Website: home-depot
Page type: review-order
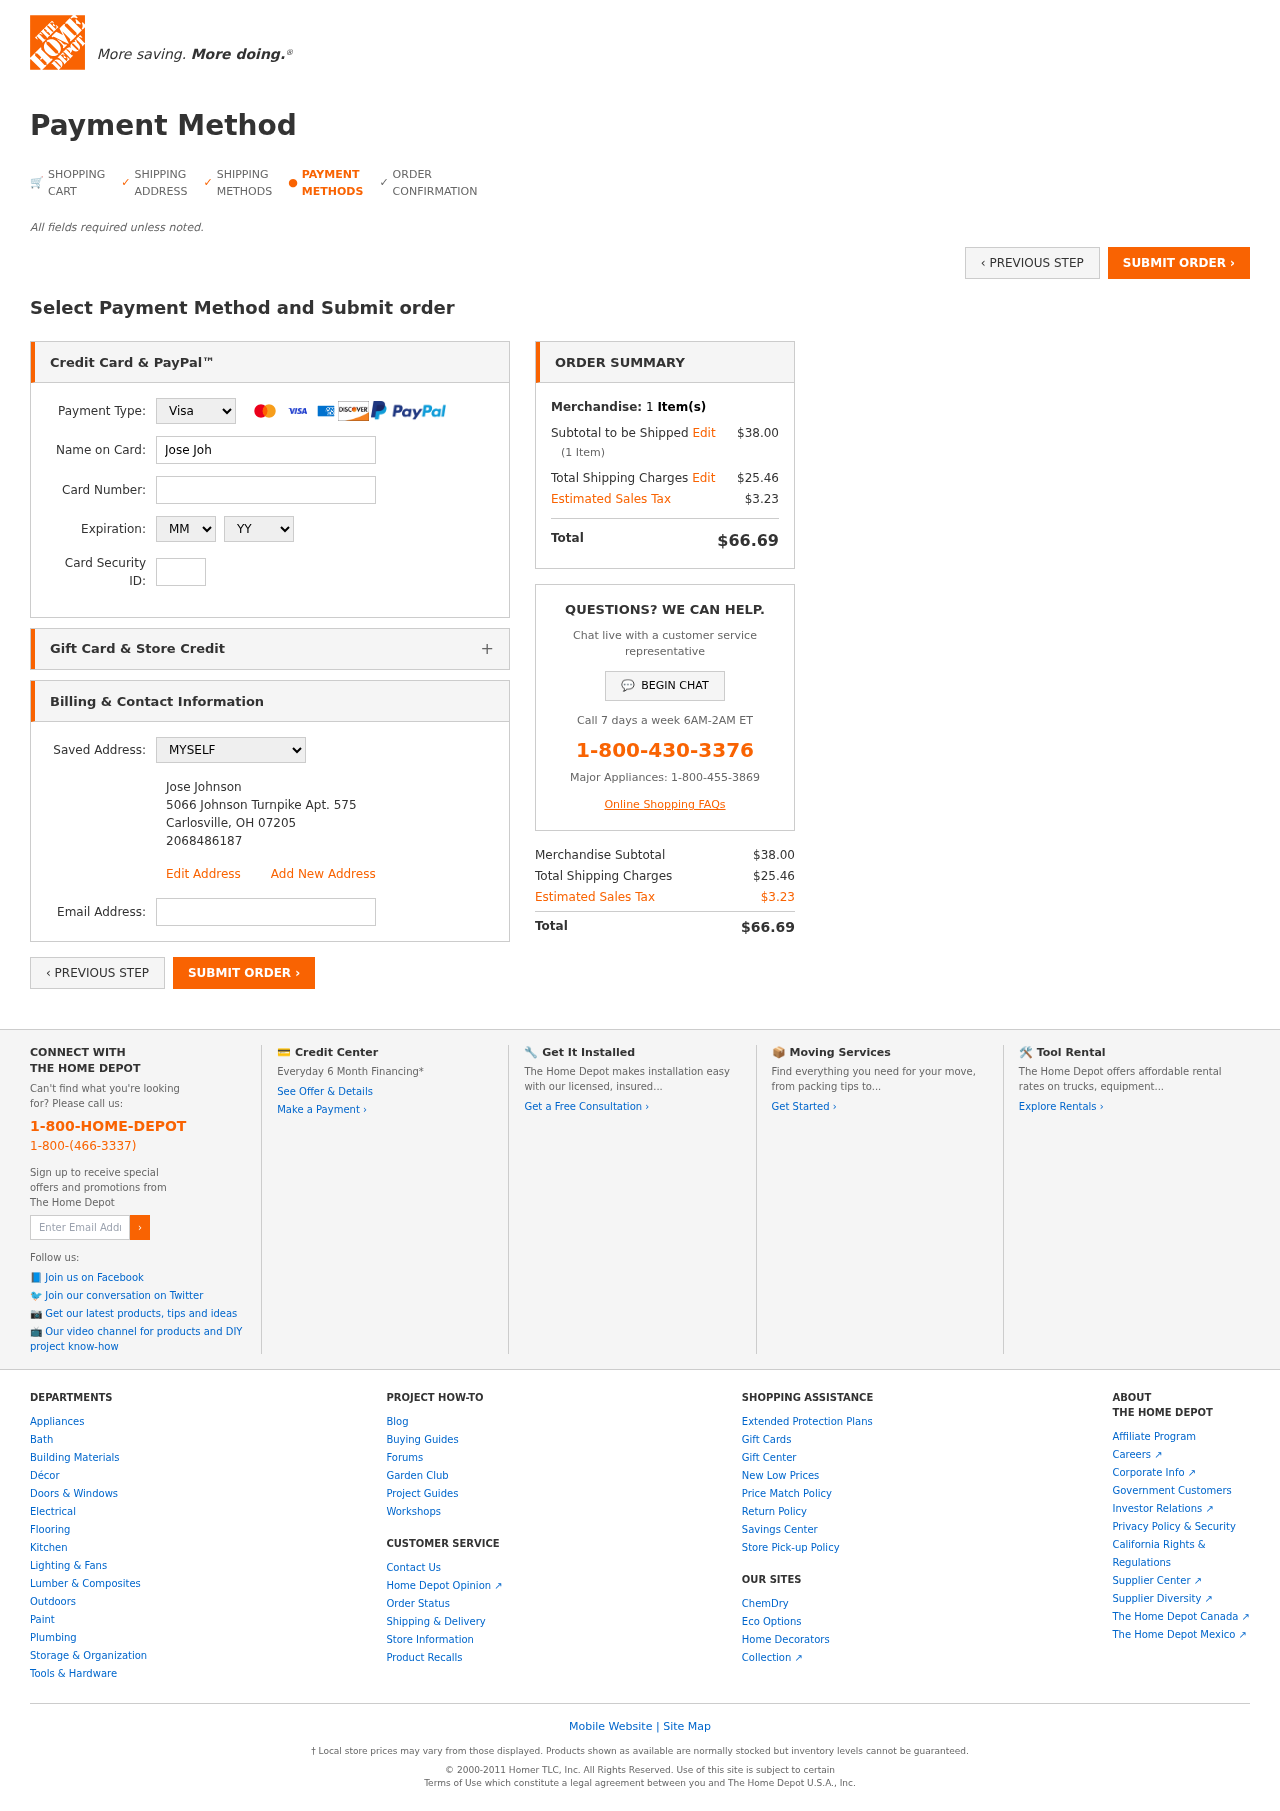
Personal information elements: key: PII_CARD_CVV
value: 001
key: PII_CARD_EXPIRY_MONTH
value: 09
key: PII_CARD_EXPIRY_YEAR
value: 26
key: PII_CARD_NUMBER
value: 4386 3288 8441 6141
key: PII_CARD_TYPE
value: Visa
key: PII_EMAIL
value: jose_johnson@hotmail.com
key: PII_FULLNAME
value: Jose Johnson
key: PII_FULLNAME2
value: Jose Johnson
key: PII_STREET
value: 5066 Johnson Turnpike Apt. 575
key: PII_LASTNAME
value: Johnson
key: PII_LASTNAME2
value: Johnson
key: PII_LASTNAME3
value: Johnson
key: PII_LASTNAME_DERIVED
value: Johnson
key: PII_CITY2
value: Carlosville
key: PII_STATE_ABBR2
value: OH
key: PII_POSTCODE
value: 07205
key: PII_POSTCODE_FULL
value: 07205
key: PII_POSTCODE_NUMERIC
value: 7205
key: PII_PHONE2
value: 2068486187
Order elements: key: ORDER_NUM_ITEMS
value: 1
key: ORDER_SUBTOTAL
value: $38.00
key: ORDER_NUM_ITEMS2
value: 1
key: ORDER_SHIPPING_COST
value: $25.46
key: ORDER_TAX
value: $3.23
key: ORDER_TOTAL
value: $66.69
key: ORDER_SUBTOTAL2
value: $38.00
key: ORDER_SHIPPING_COST2
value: $25.46
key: ORDER_TAX2
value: $3.23
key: ORDER_TOTAL2
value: $66.69